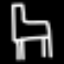
Label: chair